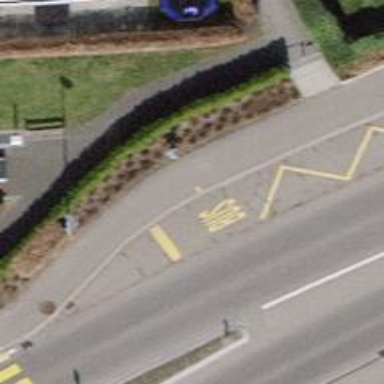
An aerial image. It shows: Bus stop with platform for public transport.